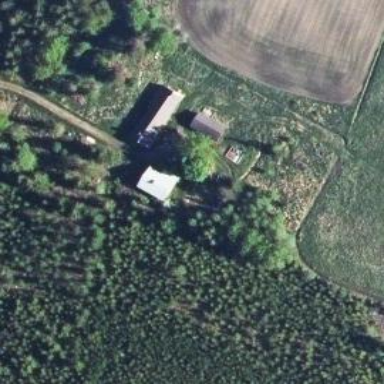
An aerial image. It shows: Farm.